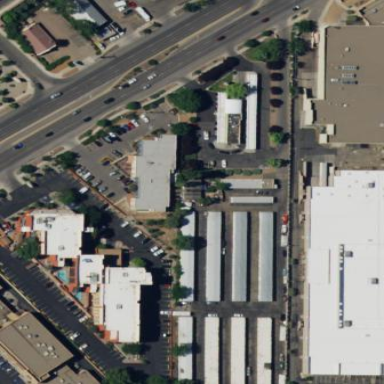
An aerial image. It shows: Storage rental shop.